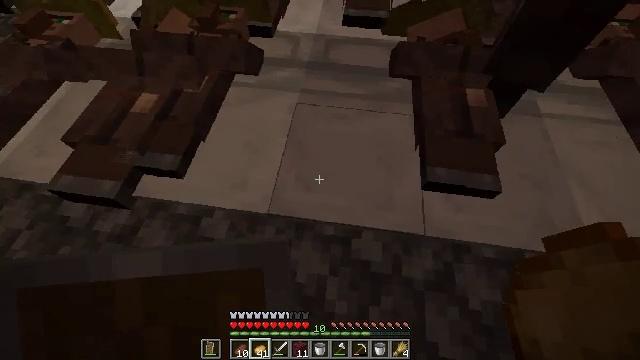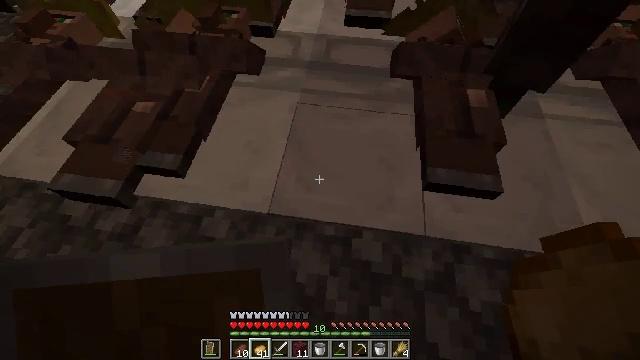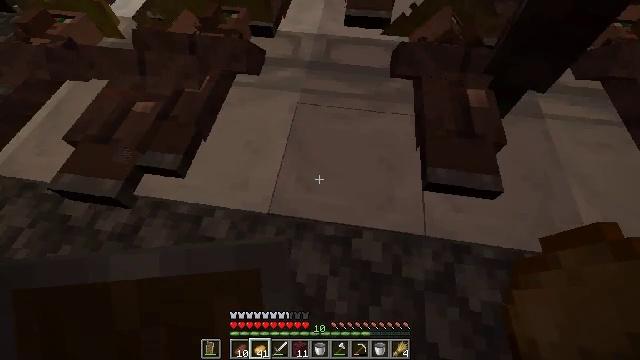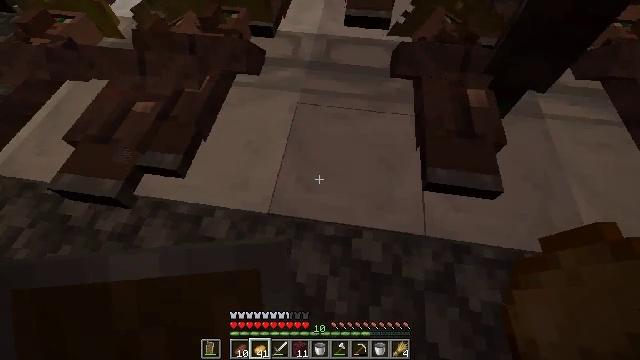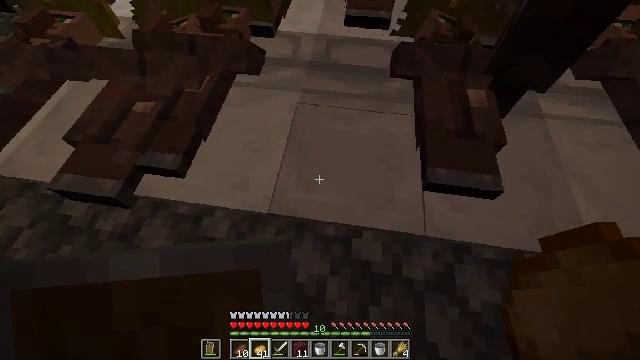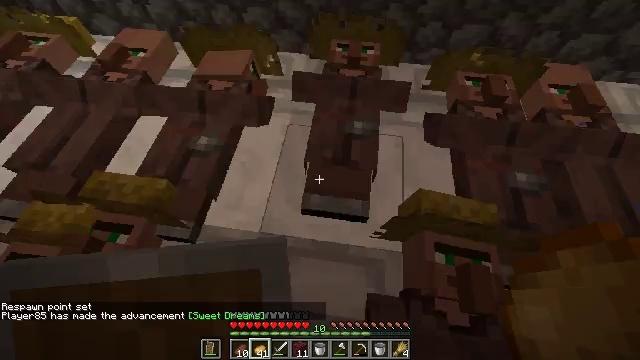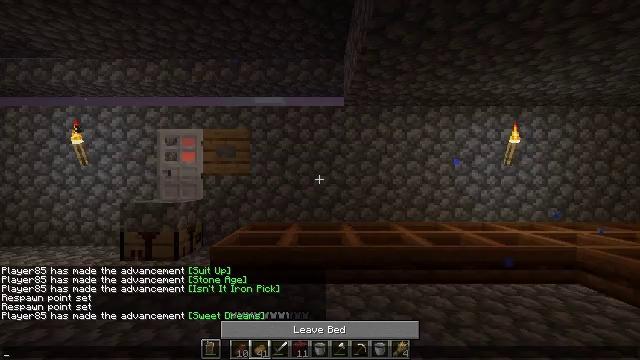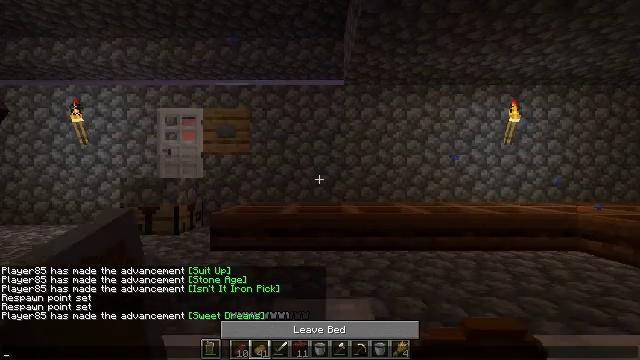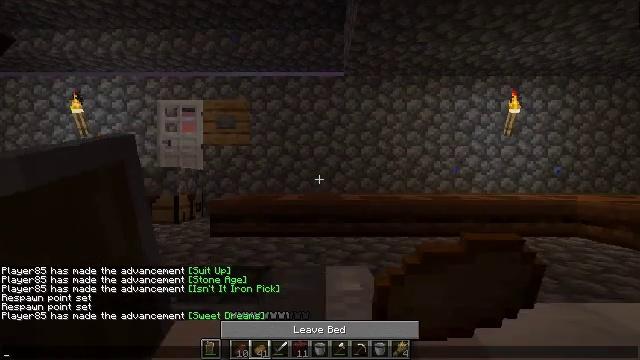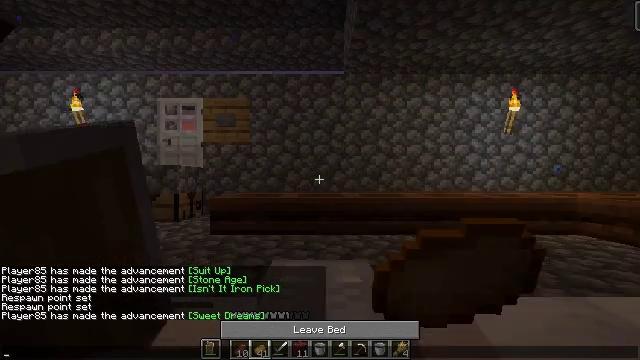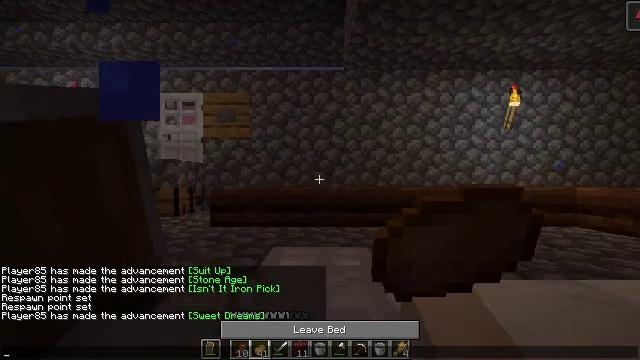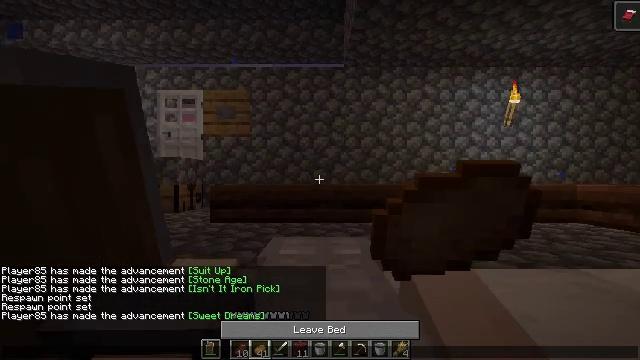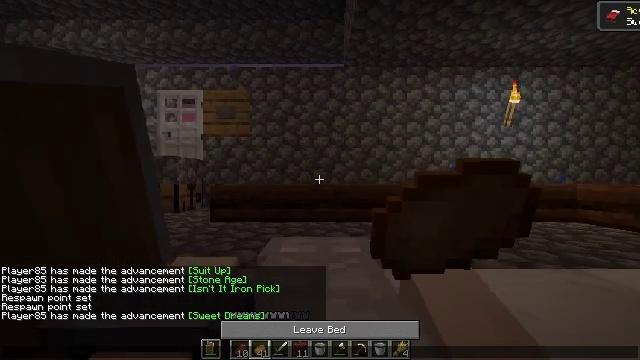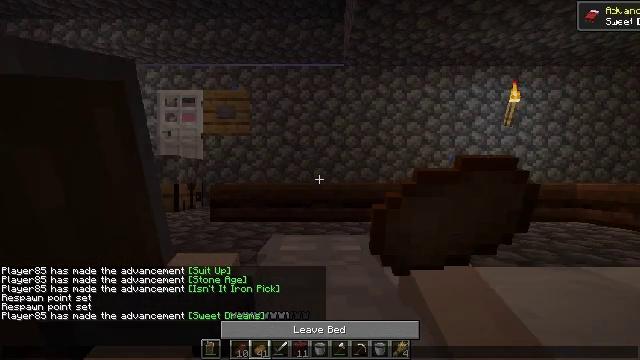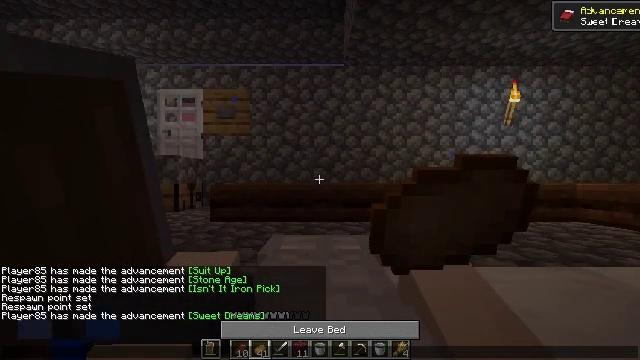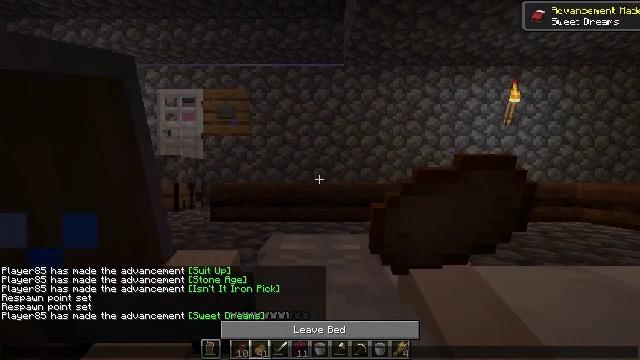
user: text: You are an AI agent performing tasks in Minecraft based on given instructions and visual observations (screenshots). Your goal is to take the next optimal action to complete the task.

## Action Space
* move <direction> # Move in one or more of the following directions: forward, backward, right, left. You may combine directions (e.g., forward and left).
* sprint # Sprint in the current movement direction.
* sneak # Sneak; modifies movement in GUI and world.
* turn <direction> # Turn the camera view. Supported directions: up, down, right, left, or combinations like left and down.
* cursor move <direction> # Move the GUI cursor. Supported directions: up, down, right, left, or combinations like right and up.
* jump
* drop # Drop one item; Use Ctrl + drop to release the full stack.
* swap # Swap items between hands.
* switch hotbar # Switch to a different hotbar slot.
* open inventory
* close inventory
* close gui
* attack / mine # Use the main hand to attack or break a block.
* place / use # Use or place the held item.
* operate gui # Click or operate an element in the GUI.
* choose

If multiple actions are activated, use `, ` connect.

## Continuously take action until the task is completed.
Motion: motion action
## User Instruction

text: Open your crafting interface to make an emerald.
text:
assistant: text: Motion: use / place
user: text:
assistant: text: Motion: use / place
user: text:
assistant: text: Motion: no_op
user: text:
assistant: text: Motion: no_op
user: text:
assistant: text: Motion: no_op
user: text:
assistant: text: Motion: no_op
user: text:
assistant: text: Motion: no_op
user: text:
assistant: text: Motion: no_op
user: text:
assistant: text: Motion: no_op
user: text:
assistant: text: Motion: no_op
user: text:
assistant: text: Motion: no_op
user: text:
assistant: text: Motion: no_op
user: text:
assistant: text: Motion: no_op
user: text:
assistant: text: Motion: no_op
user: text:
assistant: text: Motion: no_op
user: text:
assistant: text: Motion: no_op
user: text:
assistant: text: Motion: no_op
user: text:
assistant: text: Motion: no_op
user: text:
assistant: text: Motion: no_op
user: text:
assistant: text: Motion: no_op
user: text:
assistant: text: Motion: no_op
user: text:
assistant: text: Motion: no_op
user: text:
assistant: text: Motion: no_op
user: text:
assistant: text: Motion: no_op
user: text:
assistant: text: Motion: no_op
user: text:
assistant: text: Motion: no_op
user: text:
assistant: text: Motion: no_op
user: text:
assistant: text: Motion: no_op
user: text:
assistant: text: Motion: no_op
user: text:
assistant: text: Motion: no_op